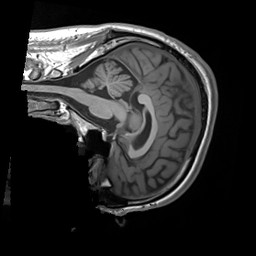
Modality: T1w
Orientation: sagittal
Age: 27
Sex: male
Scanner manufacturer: siemens
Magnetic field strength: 3 T
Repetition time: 1.55 s
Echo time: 0.00234 s